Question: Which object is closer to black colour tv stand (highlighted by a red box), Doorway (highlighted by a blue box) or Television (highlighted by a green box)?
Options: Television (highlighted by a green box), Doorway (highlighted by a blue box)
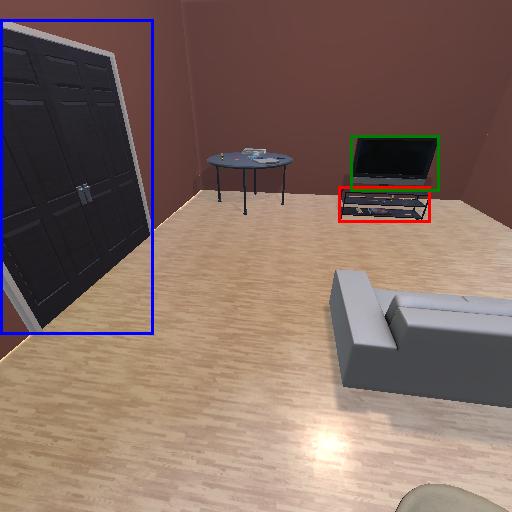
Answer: Television (highlighted by a green box)